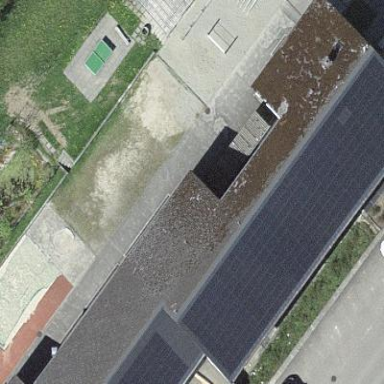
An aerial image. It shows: School building.